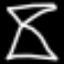
Label: hourglass